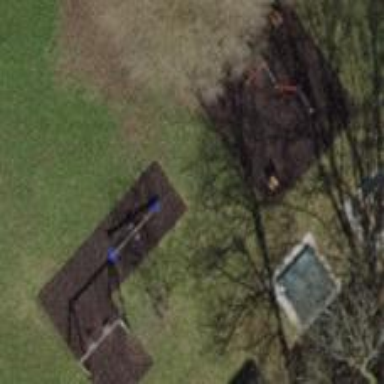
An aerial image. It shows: Seesaw in the playground.